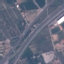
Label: Highway